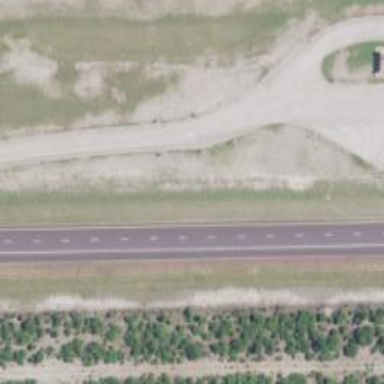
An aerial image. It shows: Trunk link highway.